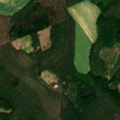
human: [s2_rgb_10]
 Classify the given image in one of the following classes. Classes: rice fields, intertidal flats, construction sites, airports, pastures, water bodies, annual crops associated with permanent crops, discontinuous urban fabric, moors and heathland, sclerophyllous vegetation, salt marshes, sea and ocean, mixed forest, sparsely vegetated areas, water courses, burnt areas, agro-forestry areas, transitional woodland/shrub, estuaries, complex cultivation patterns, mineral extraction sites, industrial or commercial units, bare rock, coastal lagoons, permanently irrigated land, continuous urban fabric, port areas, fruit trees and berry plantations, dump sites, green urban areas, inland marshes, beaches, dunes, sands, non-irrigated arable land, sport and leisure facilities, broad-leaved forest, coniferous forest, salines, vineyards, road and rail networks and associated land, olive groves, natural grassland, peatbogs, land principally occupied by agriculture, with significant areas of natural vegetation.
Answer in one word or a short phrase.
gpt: non-irrigated arable land, coniferous forest